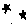
Label: star